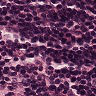
Metastatic tissue present: no